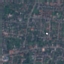
Land use / land cover class: Residential